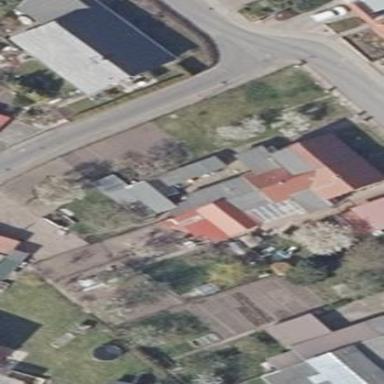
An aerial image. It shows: Simple house.